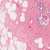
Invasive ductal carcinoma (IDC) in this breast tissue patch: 0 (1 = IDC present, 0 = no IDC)